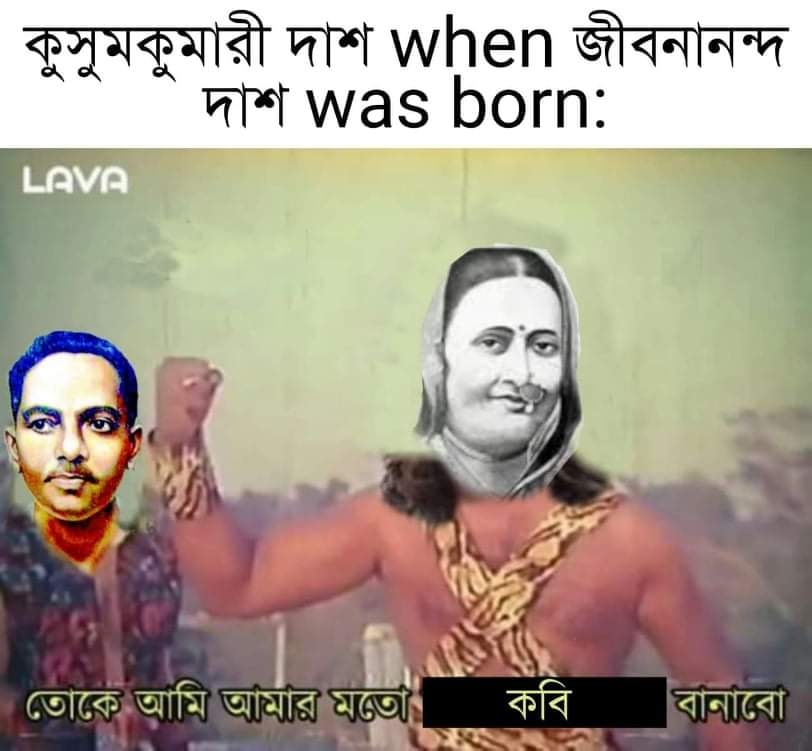
Caption: কুসুমকুমারী দাশ when জীবনানন্দ দাশ was born:   তোকে আমি আমার মতো কবি বানাবো
Label: non-hate